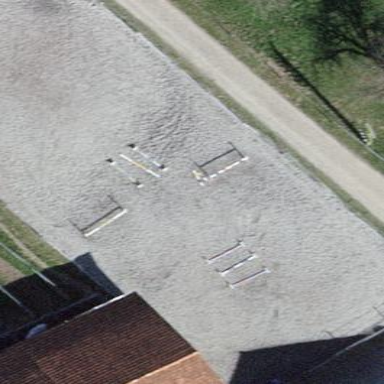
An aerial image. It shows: Equestrian pitch for leisure land use.